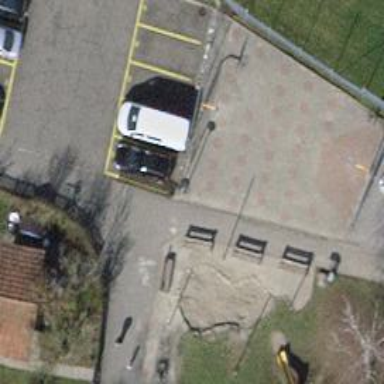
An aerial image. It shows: Brown bench.